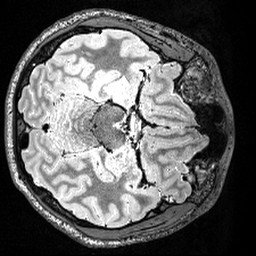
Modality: T2w
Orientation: axial
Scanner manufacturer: siemens
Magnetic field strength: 3 T
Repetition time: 3.2 s
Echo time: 0.566 s